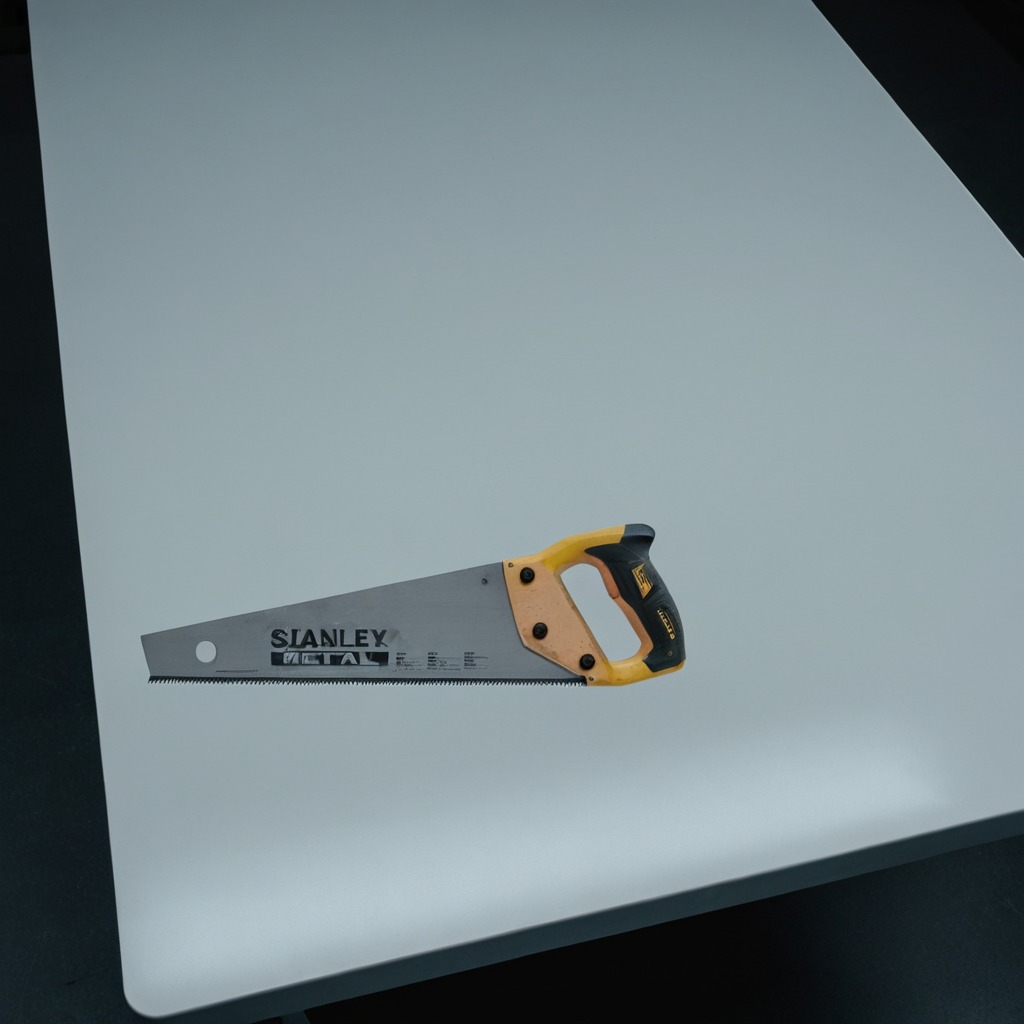
A metal saw lies on a clean empty table in a railway signal maintenance room lit by harsh overhead fluorescents photorealistic surface textures crisp shadows high dynamic range